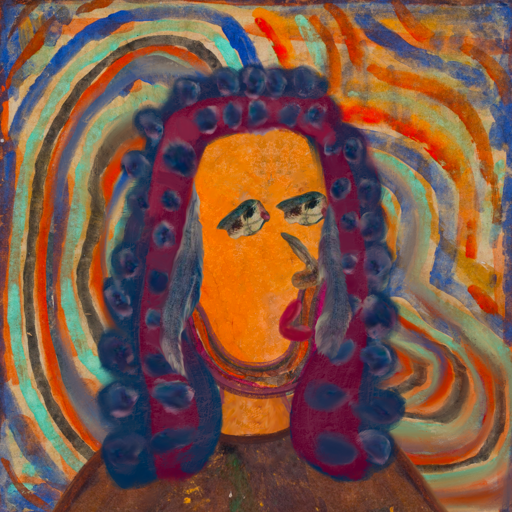
Background: Sisters, Head And Neck Side: Hypocrite_w_Hair, Face Side: Pipe, Bust: Comrade, Hair Side: Hill_Girl, Head Accessory: Blank, Second Necklace: Blank, Necklace: Blank, Baby: Blank